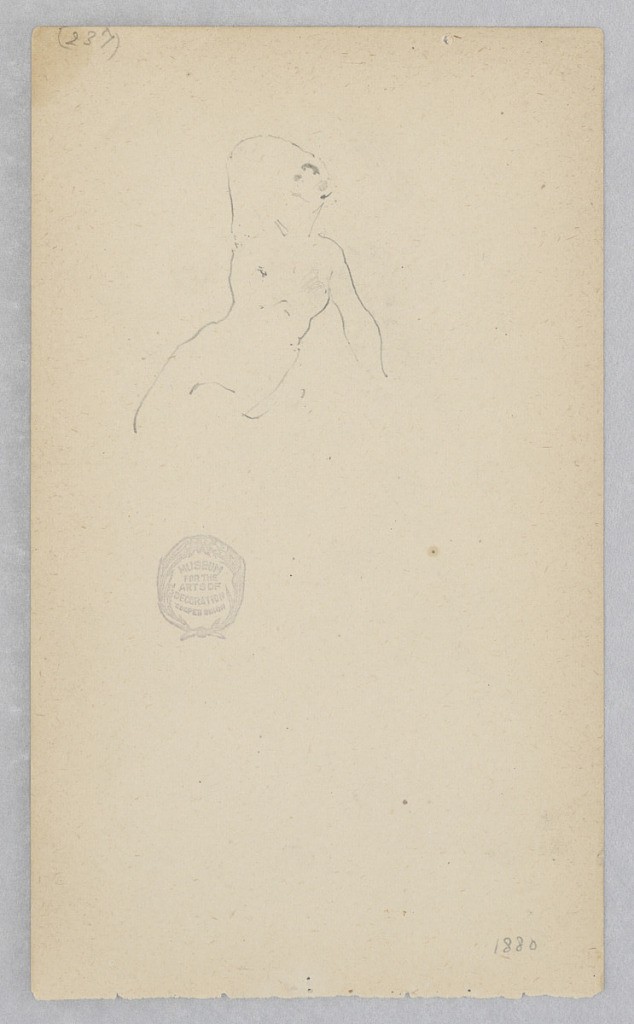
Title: Figure
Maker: Robert Frederick Blum, American, 1857–1903
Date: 1880
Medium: Graphite on wove paper
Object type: Drawing
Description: A partial sketch of a figure.